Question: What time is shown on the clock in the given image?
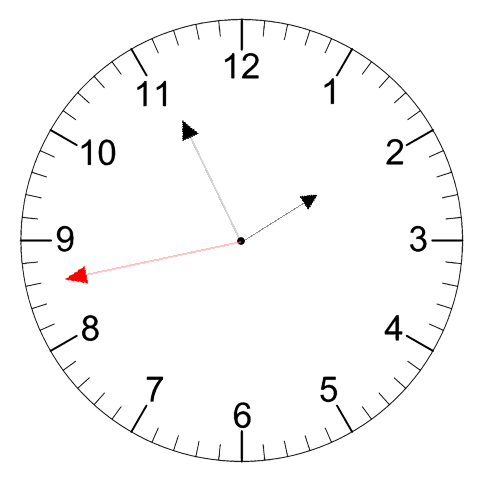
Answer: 01:55:43